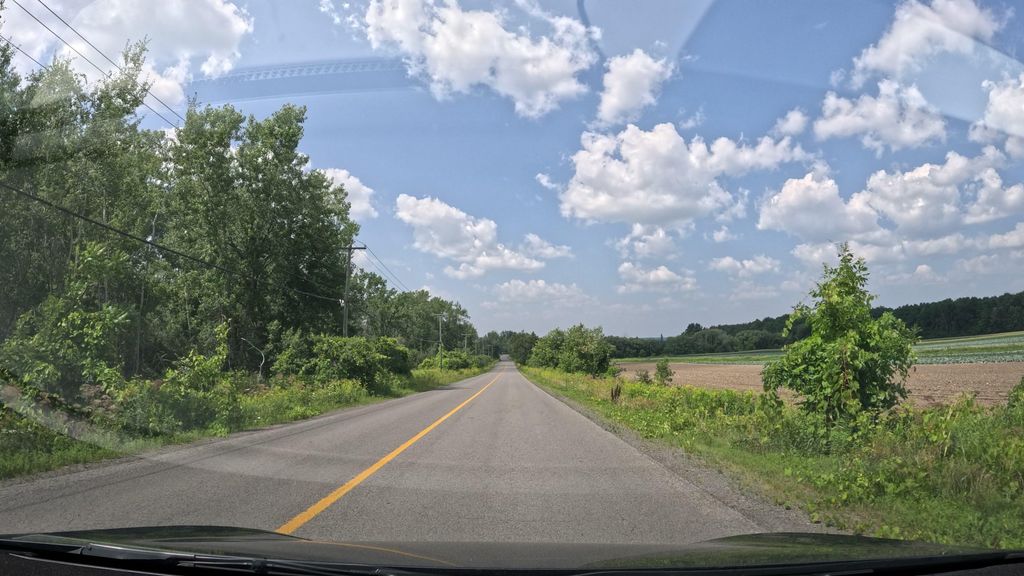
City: montreal